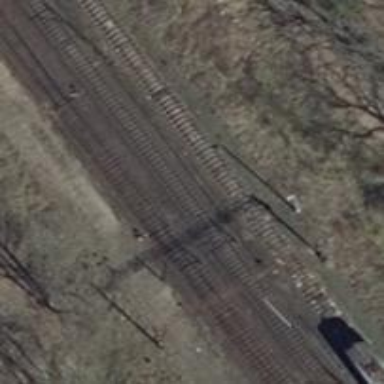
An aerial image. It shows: Railway switch.